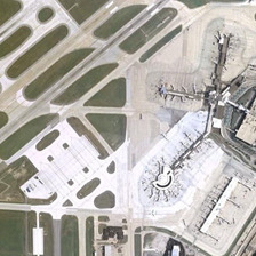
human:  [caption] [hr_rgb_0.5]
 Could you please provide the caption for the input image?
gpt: the parking apron next to weblike runways with grassy fields

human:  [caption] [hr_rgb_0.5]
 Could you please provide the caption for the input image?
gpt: a polygon airport with long and narrow take off runway .

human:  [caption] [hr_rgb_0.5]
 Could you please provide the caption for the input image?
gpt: the irregular shaped passenger termial building sits alongside paralleled runways .

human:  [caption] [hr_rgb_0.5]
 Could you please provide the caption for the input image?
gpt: the parking apron next to weblike runways with grassy fields has several planes and a star like building standing on it .

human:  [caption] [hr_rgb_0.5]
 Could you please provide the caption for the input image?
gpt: some planes are near a building in an airport with a parking lot and several runways .